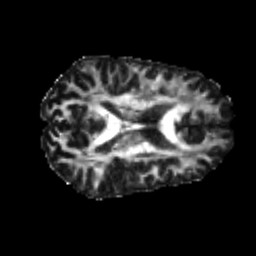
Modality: FA
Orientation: axial
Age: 24
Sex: male
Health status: healthy
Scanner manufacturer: philips
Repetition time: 7.388 s
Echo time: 0.08599 s